Question: I have a 'JPanel', and I want to add 'JRadioButtons' to it, this is the code I tried :
'''
private void populateQuestionnaire(Question question){
buttonGroup = new ButtonGroup();
for(Choix c : question.getListChoix()) {
radioButton = new JRadioButton(c.getChoixLibelle());
buttonGroup.add(radioButton);
jPanel1.add(radioButton);
}
jPanel1.revalidate();
jPanel1.repaint();
}
'''
And I have the layout of 'JPanel' is 'FlowLayout'.
This is how the 'JRadioButtons' displayed :

I want 'JRadioButtons' to be added one below the other and to be centered in the JPanel.
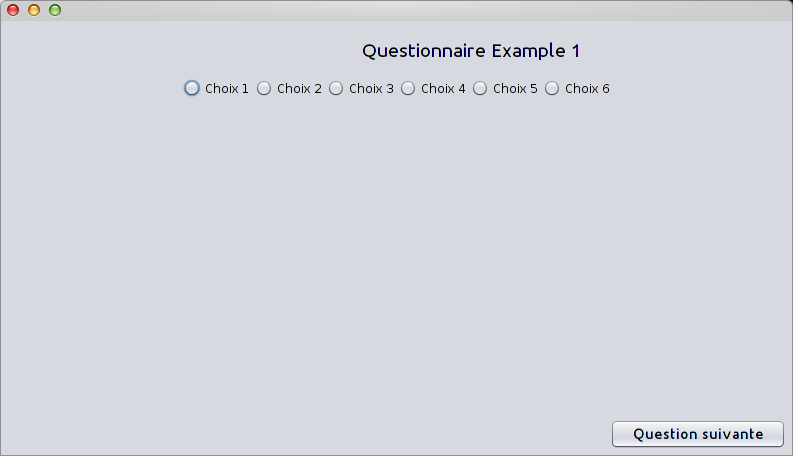
Answer: <URL> is great for stacking elements on top of each other. Consider this code:
'''
public class MyFrame extends JFrame {
public MyFrame() {
ButtonGroup bg = new ButtonGroup();
JRadioButton b1 = new JRadioButton("My Button 1");
JRadioButton b2 = new JRadioButton("My Button 2");
bg.add(b1);
bg.add(b2);
BoxLayout bl = new BoxLayout(this.getContentPane(), BoxLayout.Y_AXIS);
this.setLayout(bl);
b1.setAlignmentX(CENTER_ALIGNMENT);
b2.setAlignmentX(CENTER_ALIGNMENT);
this.add(b1);
this.add(b2);
}
}
'''
Which makes, when instantiated and shown, the following window:

Now let's look at how this code works:
Consider this code:
'''
ButtonGroup bg = new ButtonGroup();
JRadioButton b1 = new JRadioButton("My Button 1");
JRadioButton b2 = new JRadioButton("My Button 2");
bg.add(b1);
bg.add(b2);
'''
This code does the same thing you were doing before, only a little simpler for example's sake. It creates a button group and two 'JRadioButton's, then adds the buttons to the button group. Now here is when it gets interesting.
Next, consider this code:
'''
BoxLayout bl = new BoxLayout(this.getContentPane(), BoxLayout.Y_AXIS);
this.setLayout(bl);
'''
The first line creates a new 'BoxLayout' with the following parameters:
1 The container which it is laying out. (It needs this because it can't be shared.)
2 The axis which it should be laying out components. (You want Y-AXIS for your case.)
The second line set's the JFrame's contentPane's layout to the 'BoxLayout' you just created.
Finally, consider this code:
'''
b1.setAlignmentX(CENTER_ALIGNMENT);
b2.setAlignmentX(CENTER_ALIGNMENT);
this.add(b1);
this.add(b2);
'''
This sets the alignment of the two radio buttons so that their centers will be aligned to each other and to the center of the frame. Then it adds them to the frame's content pane.
Hope this helped!
The reason I used 'this.getContentPane()' while constructing the 'BoxLayout' instead of just using 'this' is because when working with JFrames commands like 'add()' and 'setLayout()' get redirected to the frame's content pane. So if we were to use 'this' in the constructor, when we called 'this.setLayout(bl)' we really would be calling 'this.getContentPane().setLayout(bl)'. But, we just told the 'BoxLayout' it'll be laying out the frame, not it's content pane, so you'll get an exception saying that the 'BoxLayout' can't be shared. To correct the error, we just need to realise that we are actually working with the content pane through the frame's methods, and update the BoxLayout's constructor accordingly to let it know what it is laying out.